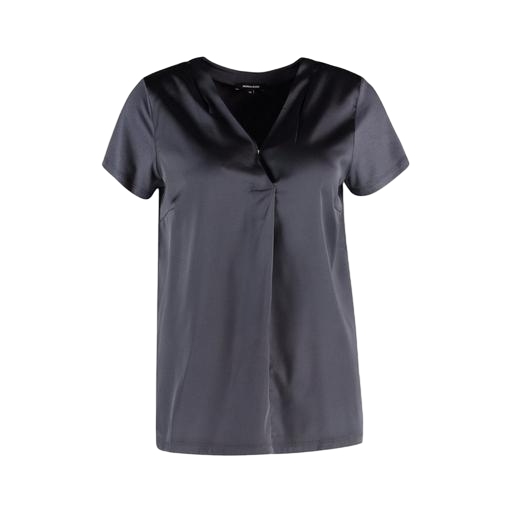
short-sleeve top only macy, pleat-neck top, black v-neck top only macy, white background